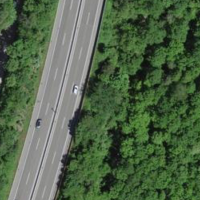
EUNIS habitat code: 57
Species observed at this site:
Fringilla coelebs